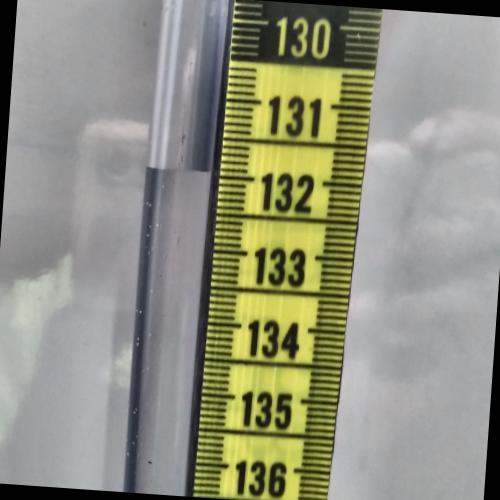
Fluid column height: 131.9 cm